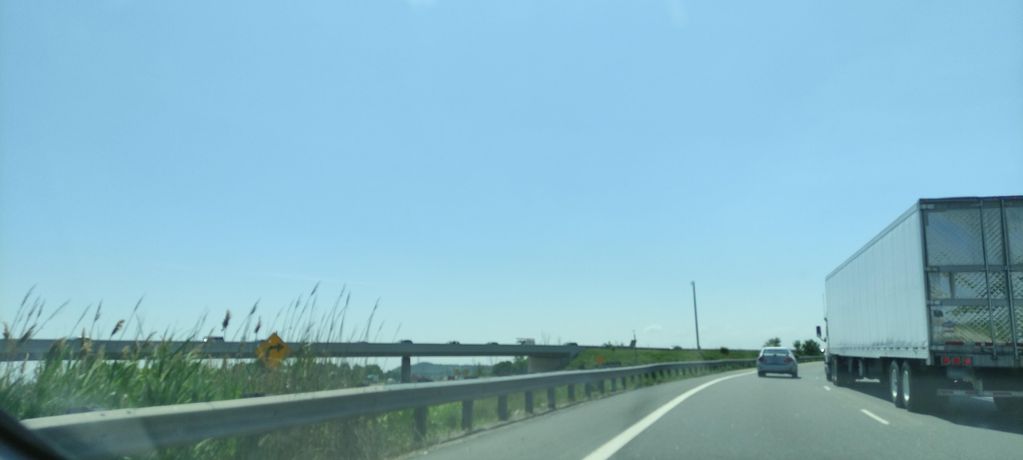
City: kitchener-waterloo